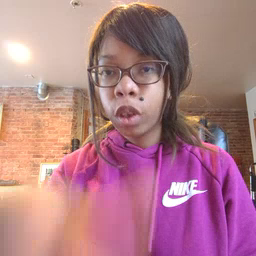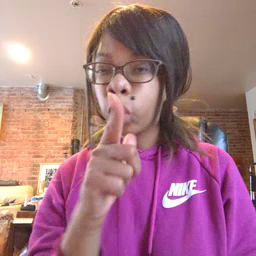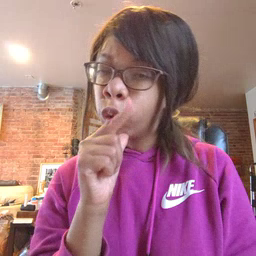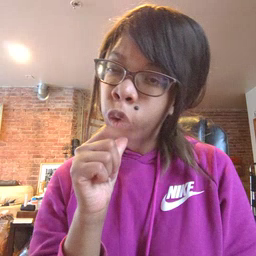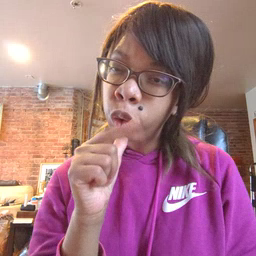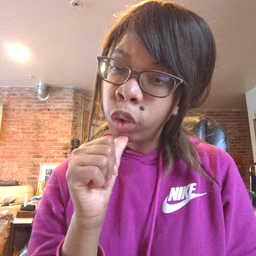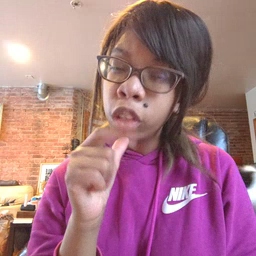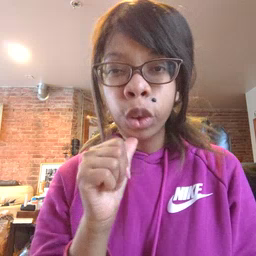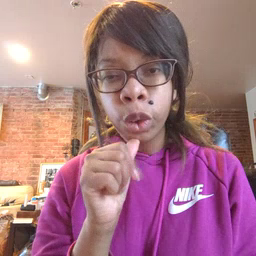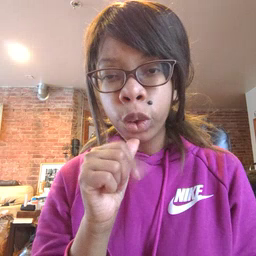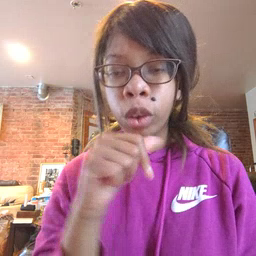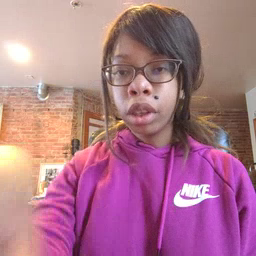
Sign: who